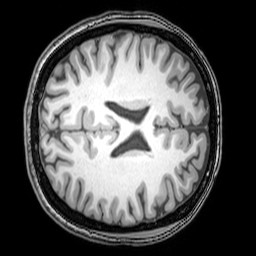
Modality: T1w
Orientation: axial
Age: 23
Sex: female
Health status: healthy
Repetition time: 0.081 s
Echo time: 0.037 s